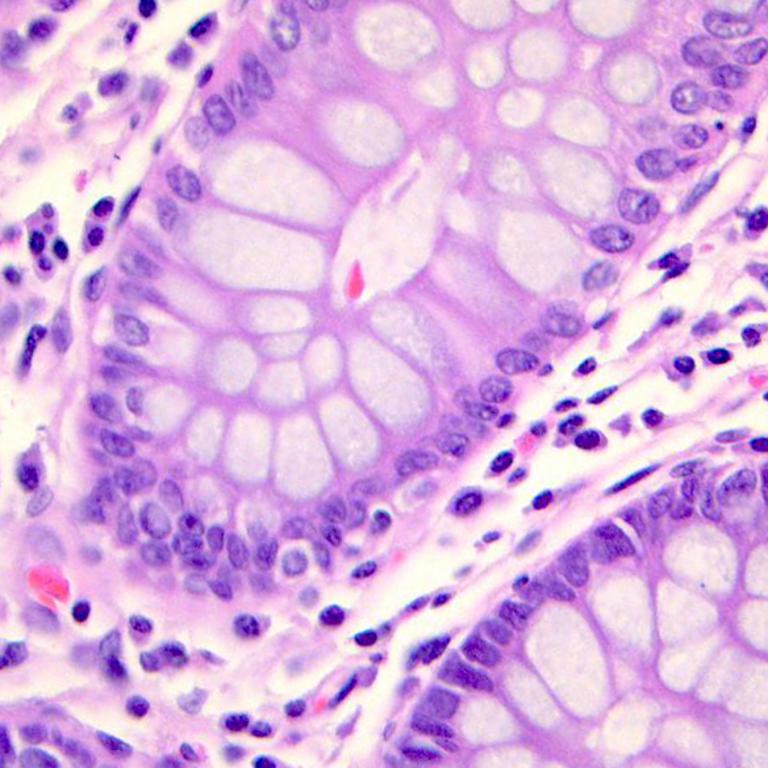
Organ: colon
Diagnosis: benign